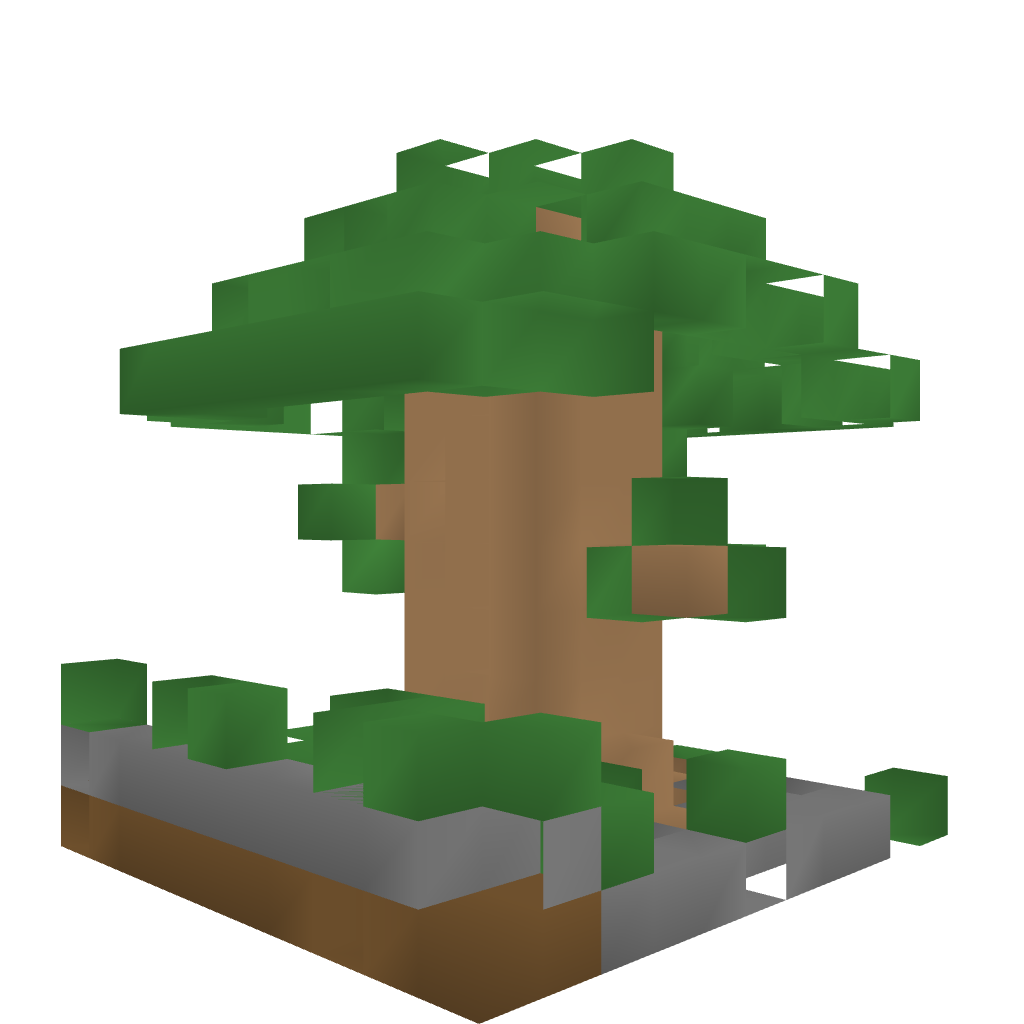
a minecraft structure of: Large oak tree bad low quality